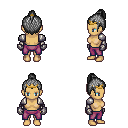
a pixel art fantasy rpg character, female body template, human, tanned skin, steel arm armor, magenta pants, gray short topknot hairstyle, gold tiara, metal gloves, four views (front, back, left, right), 2x2 character sprite sheet, small pixel art, hard edges, no anti-aliasing